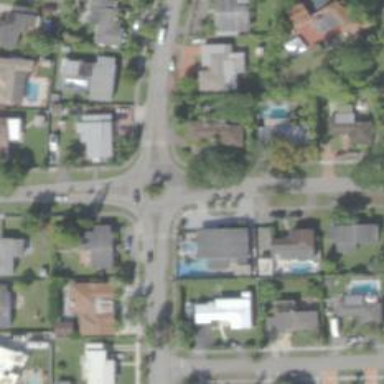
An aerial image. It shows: Tertiary road leading to roundabout.